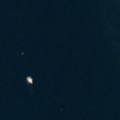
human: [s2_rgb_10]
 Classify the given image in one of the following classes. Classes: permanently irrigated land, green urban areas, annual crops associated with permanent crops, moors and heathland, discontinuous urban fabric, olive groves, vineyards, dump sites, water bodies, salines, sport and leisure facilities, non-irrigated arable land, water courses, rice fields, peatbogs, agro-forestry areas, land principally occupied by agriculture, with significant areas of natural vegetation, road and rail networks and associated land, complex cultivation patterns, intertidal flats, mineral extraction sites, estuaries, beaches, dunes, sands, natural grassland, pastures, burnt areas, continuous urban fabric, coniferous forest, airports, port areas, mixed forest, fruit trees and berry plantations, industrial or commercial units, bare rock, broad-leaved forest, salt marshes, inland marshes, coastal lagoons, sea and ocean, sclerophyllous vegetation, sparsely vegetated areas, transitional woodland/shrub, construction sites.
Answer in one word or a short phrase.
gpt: sea and ocean